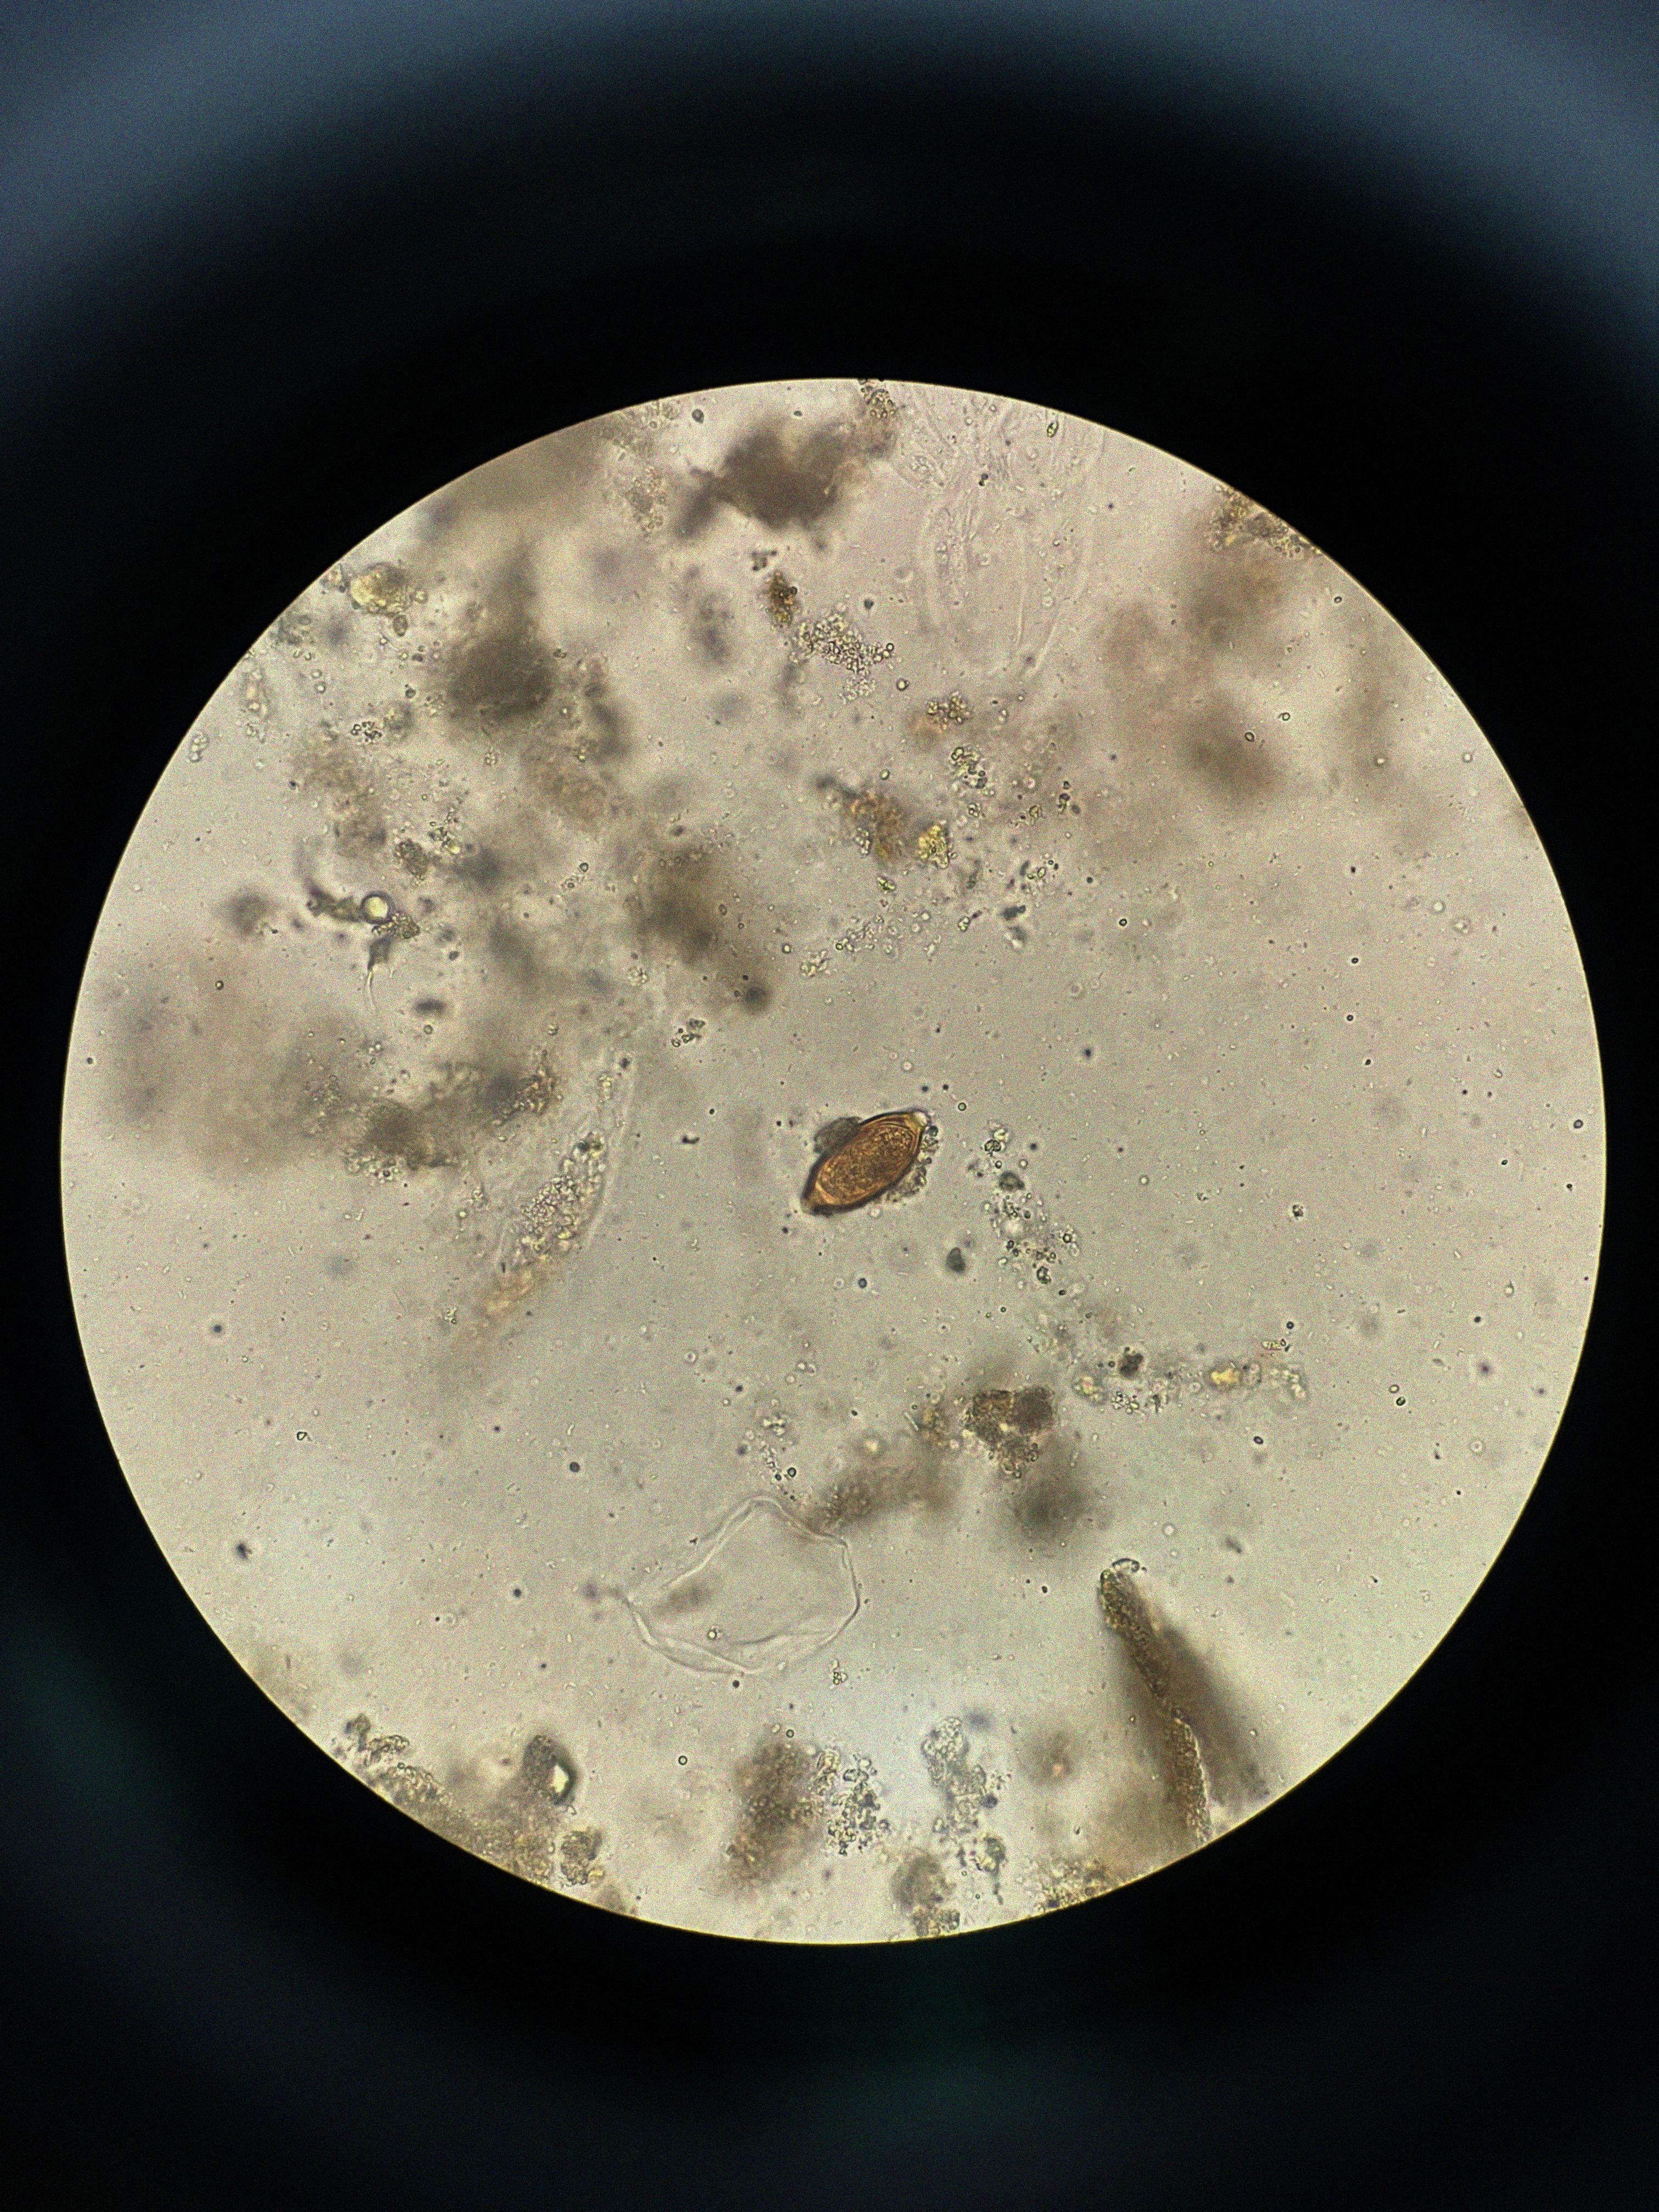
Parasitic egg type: Trichuris trichiura